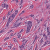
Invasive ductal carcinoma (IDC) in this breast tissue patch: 1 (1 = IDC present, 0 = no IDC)